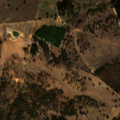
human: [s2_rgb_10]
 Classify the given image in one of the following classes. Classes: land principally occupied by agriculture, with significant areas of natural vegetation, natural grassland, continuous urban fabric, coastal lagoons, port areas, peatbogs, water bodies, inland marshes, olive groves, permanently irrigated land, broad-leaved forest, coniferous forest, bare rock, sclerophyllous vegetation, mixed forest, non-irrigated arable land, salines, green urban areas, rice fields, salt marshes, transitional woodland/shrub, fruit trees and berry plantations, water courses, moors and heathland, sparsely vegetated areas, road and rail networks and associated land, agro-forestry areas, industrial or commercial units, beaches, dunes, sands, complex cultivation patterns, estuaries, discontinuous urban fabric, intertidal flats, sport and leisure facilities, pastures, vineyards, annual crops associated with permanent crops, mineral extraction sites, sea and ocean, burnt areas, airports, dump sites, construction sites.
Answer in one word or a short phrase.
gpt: non-irrigated arable land, agro-forestry areas, broad-leaved forest, transitional woodland/shrub